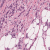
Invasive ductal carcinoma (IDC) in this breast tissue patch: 1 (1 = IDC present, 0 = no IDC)